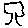
Label: tree